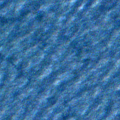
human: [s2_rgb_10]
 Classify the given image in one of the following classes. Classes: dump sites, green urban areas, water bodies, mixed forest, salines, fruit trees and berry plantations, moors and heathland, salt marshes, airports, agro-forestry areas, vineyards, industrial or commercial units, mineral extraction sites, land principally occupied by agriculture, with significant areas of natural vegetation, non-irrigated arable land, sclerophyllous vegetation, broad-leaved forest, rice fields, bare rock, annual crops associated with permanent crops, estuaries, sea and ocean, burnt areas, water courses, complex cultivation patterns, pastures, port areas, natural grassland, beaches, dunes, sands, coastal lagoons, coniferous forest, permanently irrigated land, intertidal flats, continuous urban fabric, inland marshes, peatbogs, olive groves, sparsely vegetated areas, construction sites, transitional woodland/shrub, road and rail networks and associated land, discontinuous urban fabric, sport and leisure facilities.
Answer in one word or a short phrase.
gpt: sea and ocean